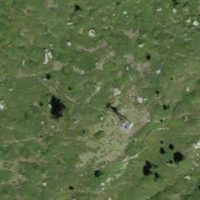
EUNIS habitat code: 26
Species observed at this site:
Vaccinium myrtillus